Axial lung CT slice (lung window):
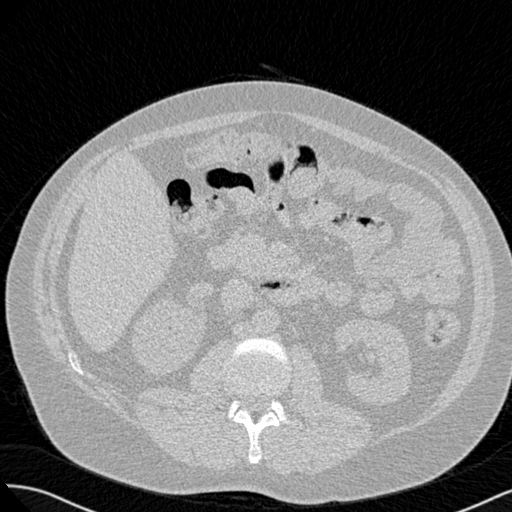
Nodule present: no